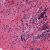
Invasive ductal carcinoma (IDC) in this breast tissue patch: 1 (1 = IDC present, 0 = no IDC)